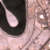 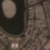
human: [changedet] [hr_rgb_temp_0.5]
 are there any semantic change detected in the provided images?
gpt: The island in the artificial lake increased in size and some new constructions around the lake appear.